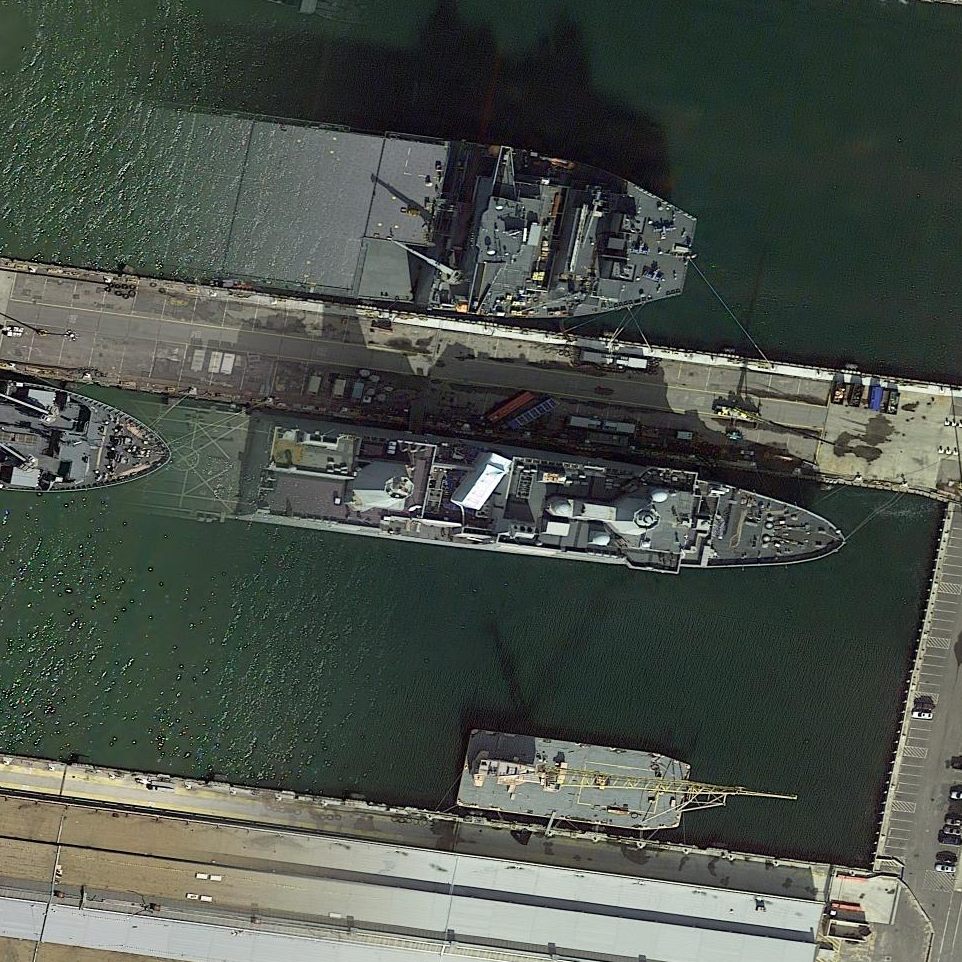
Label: combat